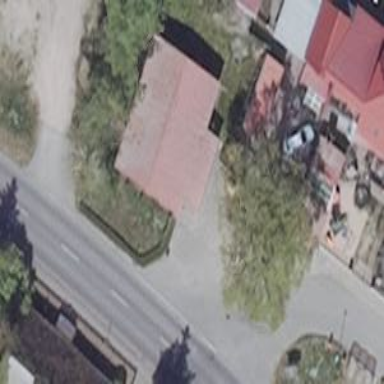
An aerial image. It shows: Public building used as community center.